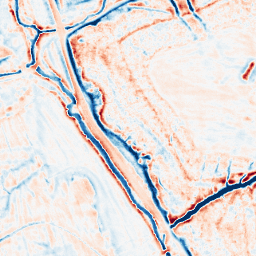
Category: edge_preserving
Decomposition family: bilateral
Decomposition parameters: d: 15
sigma_color: 100
sigma_space: 75
Upsampling method: sinc_blackman
Upsampling parameters: scale: 8
kernel_size: 16
Upsampling scale: 8